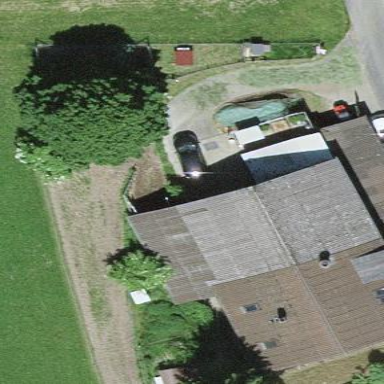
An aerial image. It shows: Farm building.